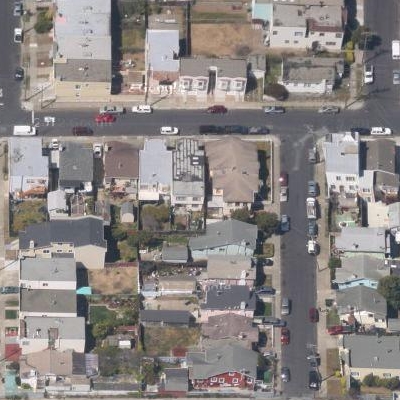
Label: Resident